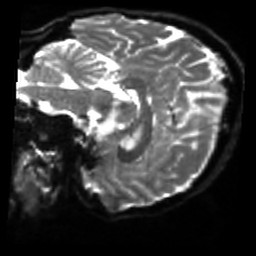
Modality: sbref
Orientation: sagittal
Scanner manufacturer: siemens
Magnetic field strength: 3 T
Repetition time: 4 s
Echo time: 0.0594 s